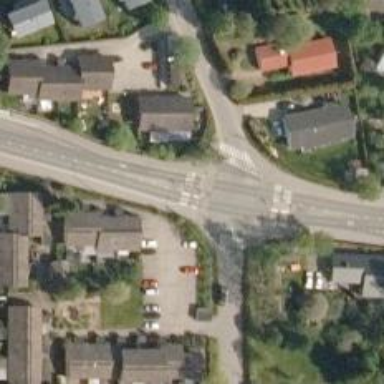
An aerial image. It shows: Uncontrolled road crossing with pedestrian island.